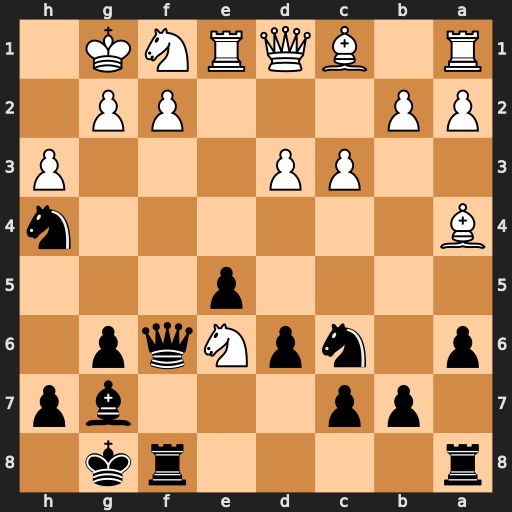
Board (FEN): r4rk1/1pp3bp/p1npNqp1/4p3/B6n/2PP3P/PP3PP1/R1BQRNK1
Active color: b
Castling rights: -
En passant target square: -
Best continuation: Qxf2+ Kh1 Qxg2#